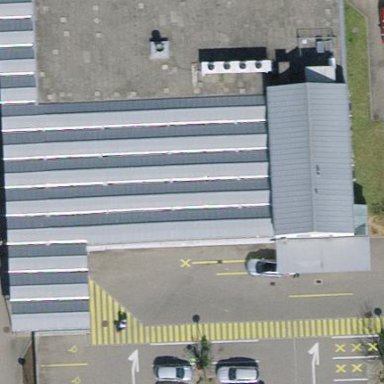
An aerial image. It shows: Retail building.